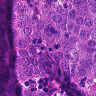
Metastatic tissue present: yes